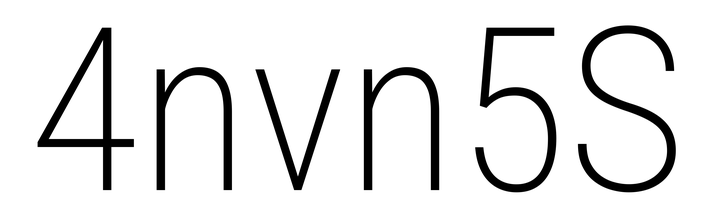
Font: Roboto_Condensed_ExtraLight